Question: Can I ask a little help about creating that shape with CSS?

The button needs a circle for the icon, and the simple box for the text.
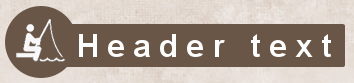
Answer: Here is a possible version using the ':before' pseudo element. The pseudo element is converted into a circle by using 'border-radius: 50%' and is then positioned before the rectangular 'div#menu' as required.
You can add a image (like the one in question) to the pseudo element by using the 'content' property like shown below:
'''
content: url(http://yoursite.com/yourimage.png);
'''
or using the 'background-image' property also:
'''
background-image: url(http://yoursite.com/yourimage.png);
'''
'''
#menu {
position: relative;
width: 100px;
height: 24px;
line-height: 24px;
color: white;
background-color: peru;
border: 1px solid peru;
border-radius: 2px;
padding-left: 24px;
}
#menu:before {
position: absolute;
content: '';
height: 40px;
width: 40px;
top: -9px; /* (height of parent - height of pseudo) / 2 - border-top of parent for vertical mid */
/* top: -17px; (height of parent - height of pseudo) - border-top of parent for bottom align */
left: -24px; /* some value less than width - depends on amount of overlap needed */
border: 1px solid transparent;
background-image: url(http://lorempixel.com/40/40/people/1);
background-color: peru;
border-radius: 50%;
}
/* Just for demo */
* {
font-family: Calibri;
letter-spacing: 2px;
}
#menu {
margin: 25px;
}
'''
'''
<div id='menu'>Menu Text</div>
'''
This is in essence a different version of the answer posted by Jason Gennaro. If you need support for IE lower versions, use his answer because they don't support ':before'.